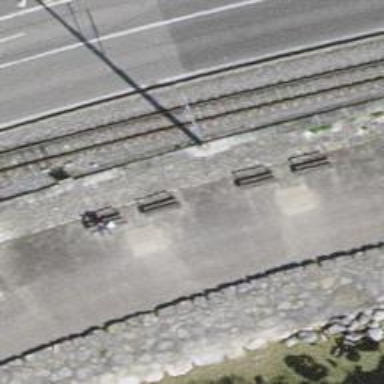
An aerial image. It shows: Brown bench.